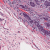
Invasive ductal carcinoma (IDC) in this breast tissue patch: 1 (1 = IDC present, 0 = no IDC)